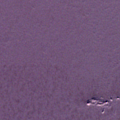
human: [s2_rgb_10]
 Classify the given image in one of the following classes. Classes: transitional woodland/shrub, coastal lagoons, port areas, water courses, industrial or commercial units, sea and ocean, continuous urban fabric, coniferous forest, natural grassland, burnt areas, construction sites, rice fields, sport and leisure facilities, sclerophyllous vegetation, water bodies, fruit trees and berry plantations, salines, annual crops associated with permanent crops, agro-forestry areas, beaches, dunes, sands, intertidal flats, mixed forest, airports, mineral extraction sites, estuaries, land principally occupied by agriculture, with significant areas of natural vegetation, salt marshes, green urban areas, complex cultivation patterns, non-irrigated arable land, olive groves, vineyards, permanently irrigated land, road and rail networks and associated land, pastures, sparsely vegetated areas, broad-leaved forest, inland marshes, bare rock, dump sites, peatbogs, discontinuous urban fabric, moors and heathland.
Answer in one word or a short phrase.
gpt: sea and ocean